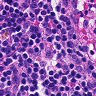
Metastatic tissue present: no